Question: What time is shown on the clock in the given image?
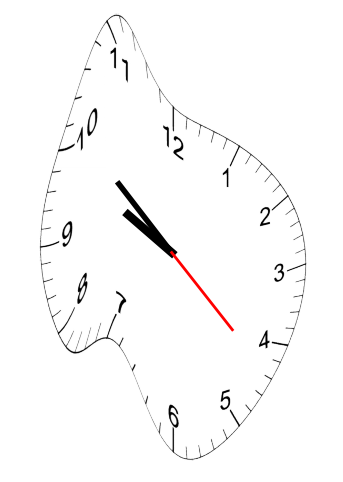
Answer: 09:51:22